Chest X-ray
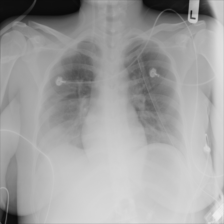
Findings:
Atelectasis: negative
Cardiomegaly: negative
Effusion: negative
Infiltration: negative
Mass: negative
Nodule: negative
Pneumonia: negative
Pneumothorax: negative
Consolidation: negative
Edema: negative
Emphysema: negative
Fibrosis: negative
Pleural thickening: negative
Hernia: negative